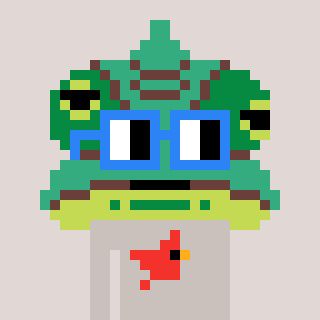
a pixel art character with square blue glasses, a chameleon-shaped head and a foggrey-colored body on a warm background